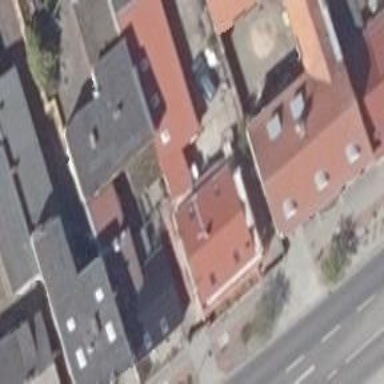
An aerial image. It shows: Building.